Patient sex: M
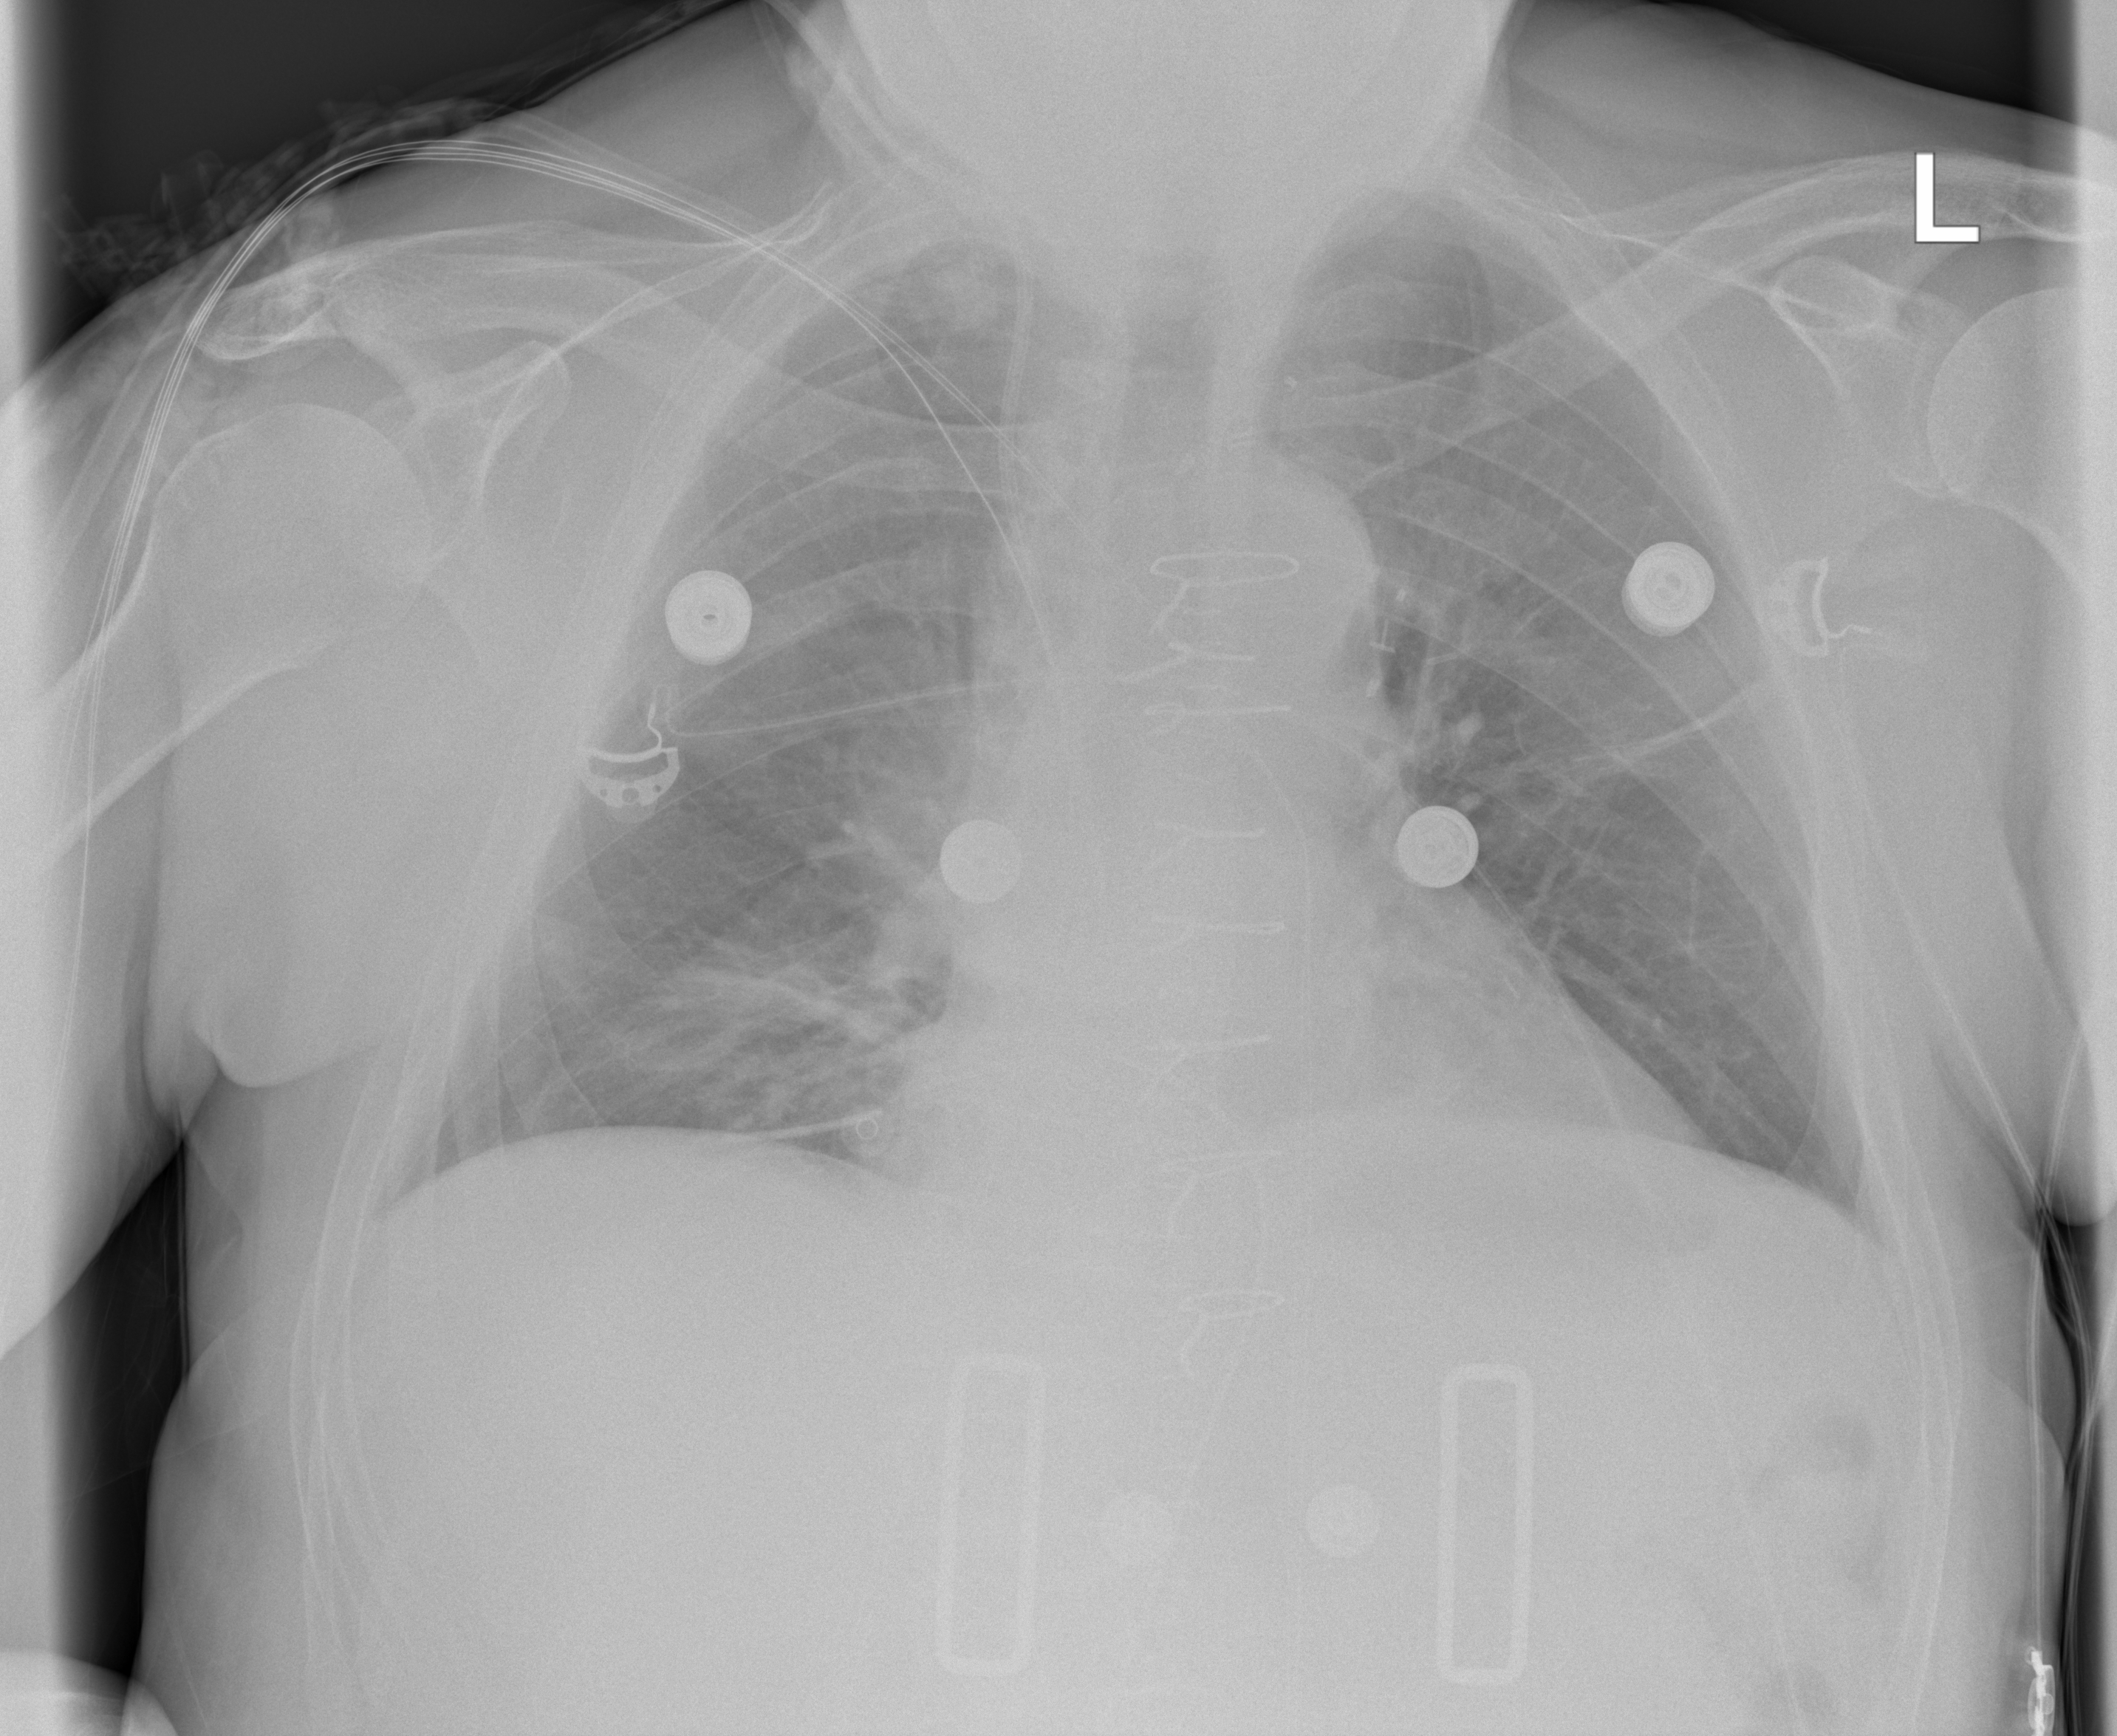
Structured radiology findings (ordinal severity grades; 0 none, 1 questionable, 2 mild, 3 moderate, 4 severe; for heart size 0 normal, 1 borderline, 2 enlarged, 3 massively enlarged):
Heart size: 1
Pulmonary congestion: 2
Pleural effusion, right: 0
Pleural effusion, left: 0
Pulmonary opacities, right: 0
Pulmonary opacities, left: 0
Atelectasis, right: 2
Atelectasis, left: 1